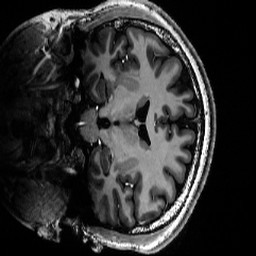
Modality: T1w
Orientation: coronal
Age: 20
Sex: male
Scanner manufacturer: siemens
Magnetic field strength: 6.98 T
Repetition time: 6 s
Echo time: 0.00299 s